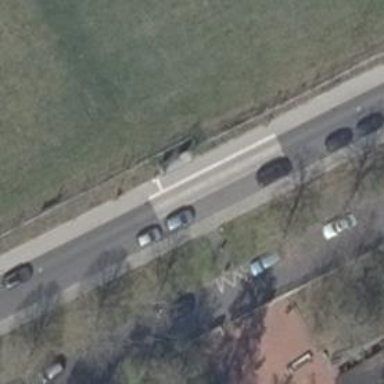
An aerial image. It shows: Public transport stop position.